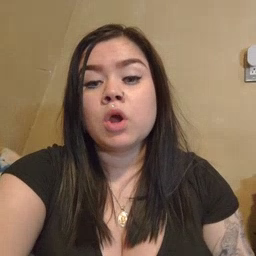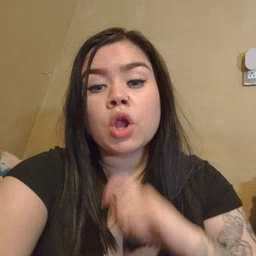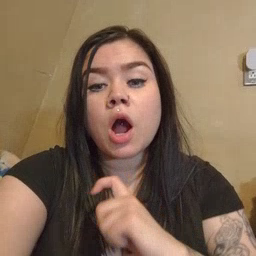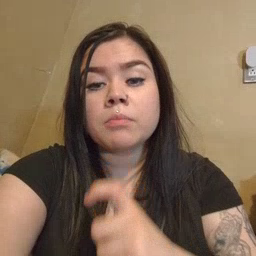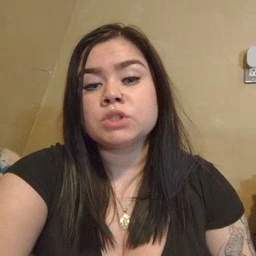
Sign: garbage